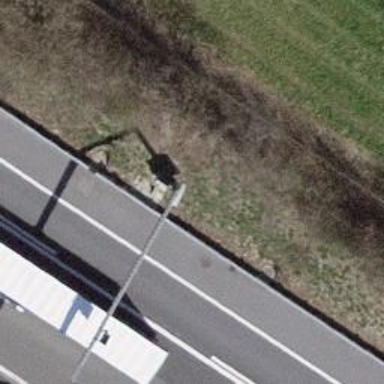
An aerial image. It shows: Street cabinet used for traffic control.